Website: apple
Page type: payment
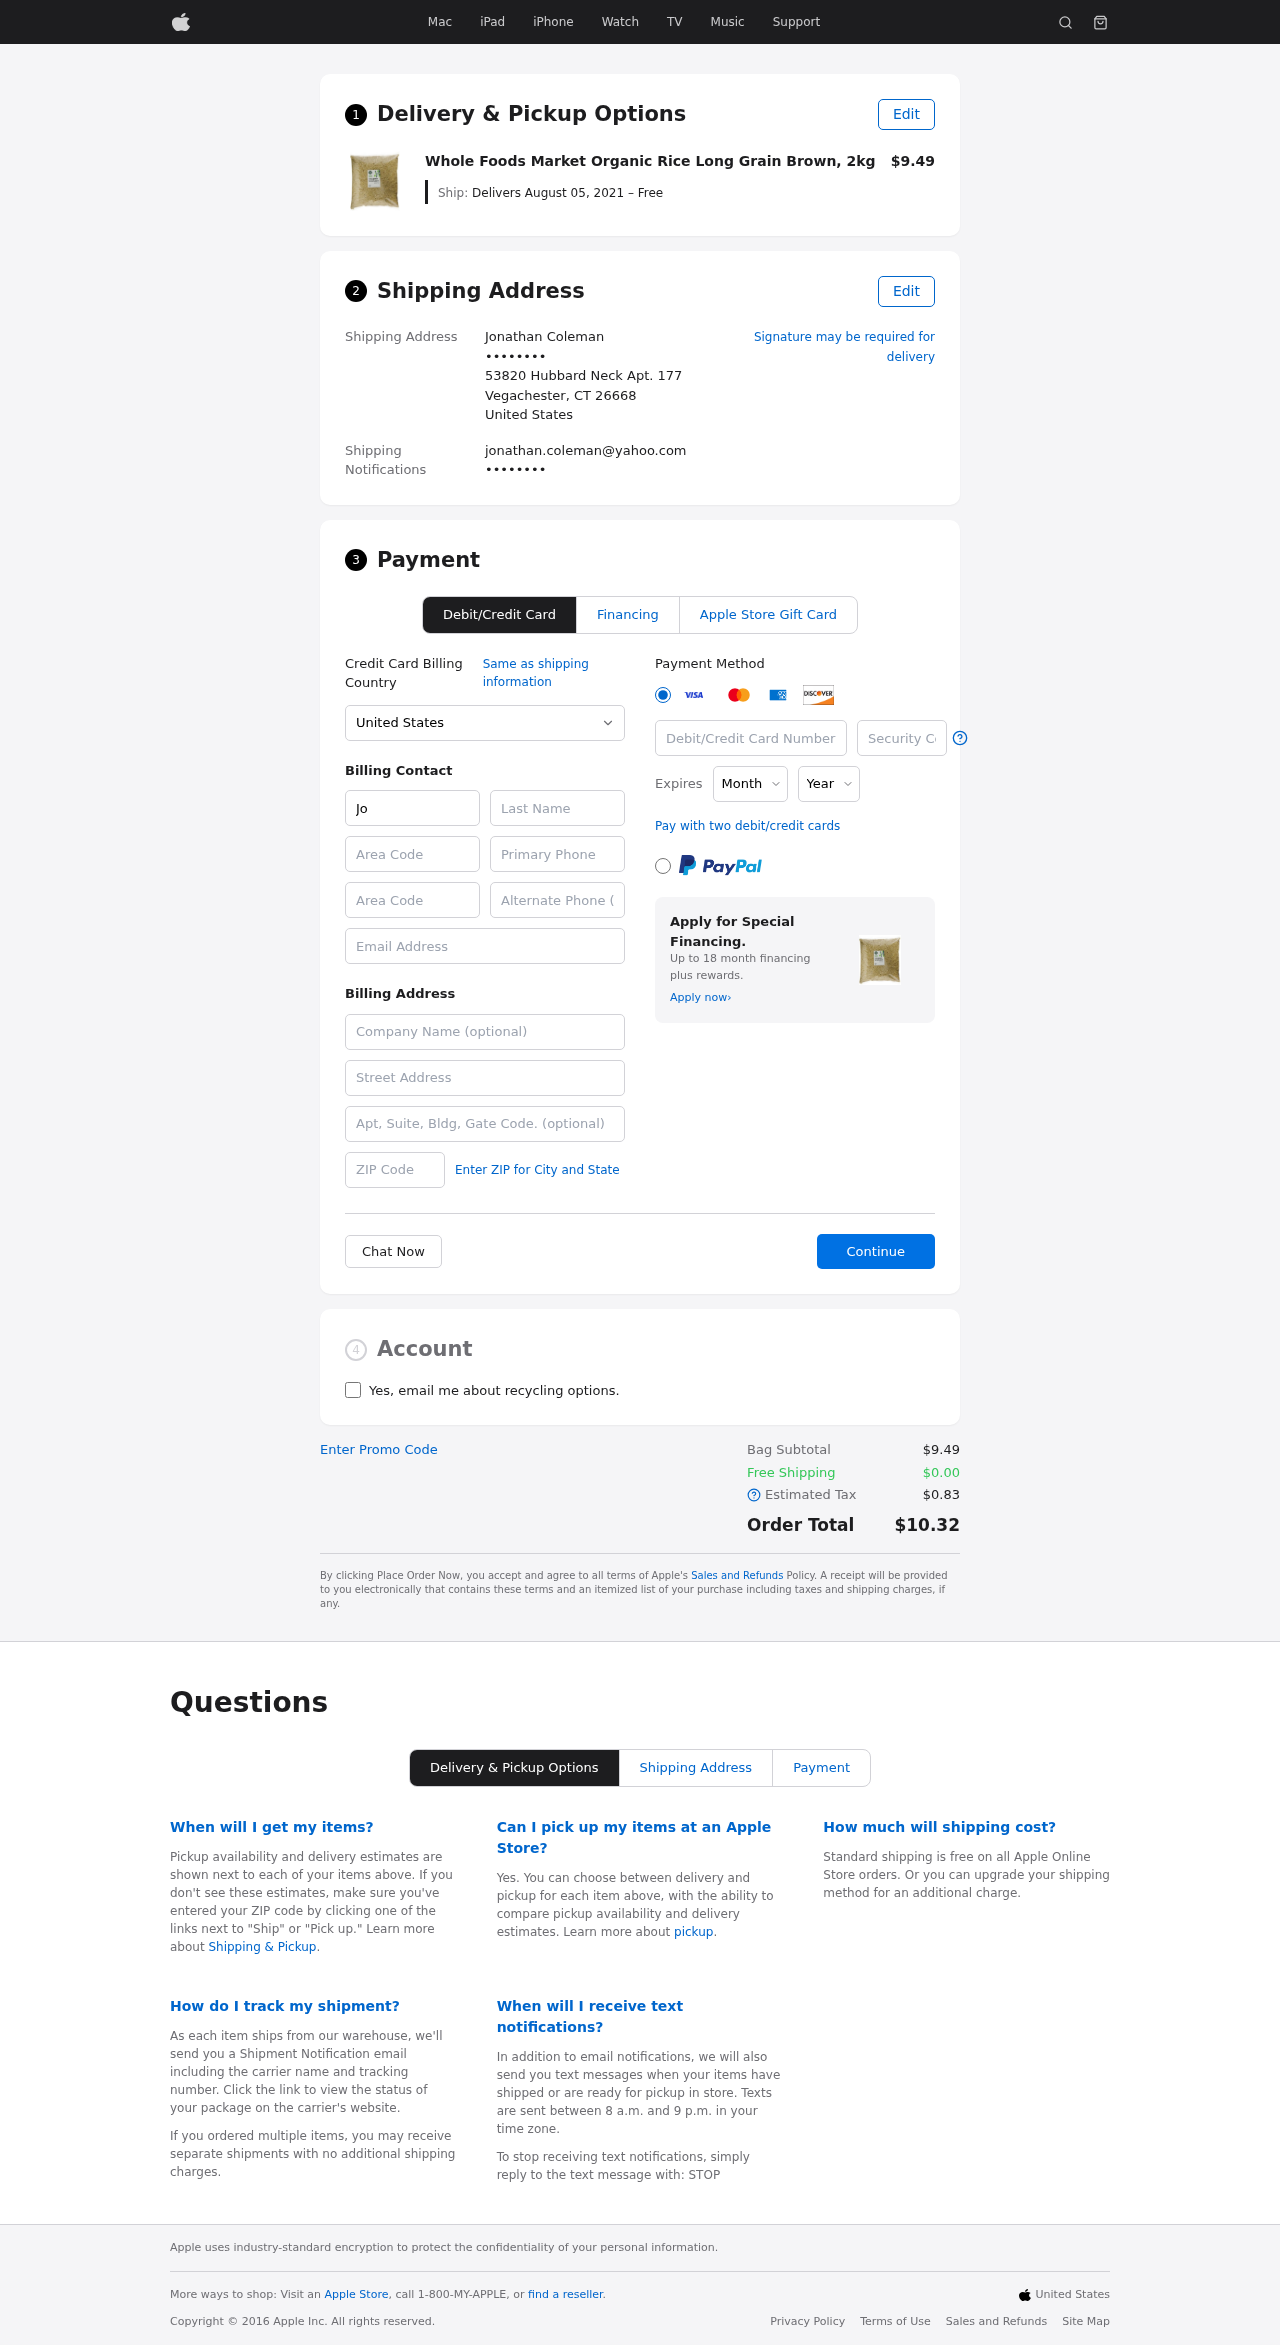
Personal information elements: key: PII_CARD_CVV
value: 4408
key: PII_CARD_EXPIRY_MONTH
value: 01
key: PII_CARD_EXPIRY_YEAR
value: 27
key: PII_CARD_NUMBER
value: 3781 6587 6383 238
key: PII_CITY_STATE_ZIP
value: Vegachester, CT 26668
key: PII_COUNTRY
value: United States
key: PII_EMAIL
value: jonathan.coleman@yahoo.com
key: PII_EMAIL2
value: jonathan.coleman@yahoo.com
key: PII_FIRSTNAME
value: Jonathan
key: PII_FULLNAME
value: Jonathan Coleman
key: PII_LASTNAME
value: Coleman
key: PII_PHONE3
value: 2345133332
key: PII_PHONE_AREA
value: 234
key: PII_POSTCODE2
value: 28738
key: PII_SECURITY_CODE
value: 728
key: PII_STREET
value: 53820 Hubbard Neck Apt. 177
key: PII_STREET2
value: Apt. 135
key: PII_PHONE
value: ••••••••
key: PII_PHONE2
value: ••••••••
Product elements: key: PRODUCT1_NAME
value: Whole Foods Market Organic Rice Long Grain Brown, 2kg
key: PRODUCT1_PRICE
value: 9.49
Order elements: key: ORDER_DELIVERY_DATE
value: Delivers August 05, 2021 – Free
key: ORDER_SUBTOTAL
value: $9.49
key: ORDER_SHIPPING_COST
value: $0.00
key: ORDER_TAX
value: $0.83
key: ORDER_TOTAL
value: $10.32